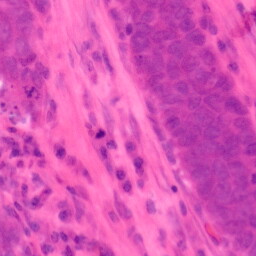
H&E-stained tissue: Colon